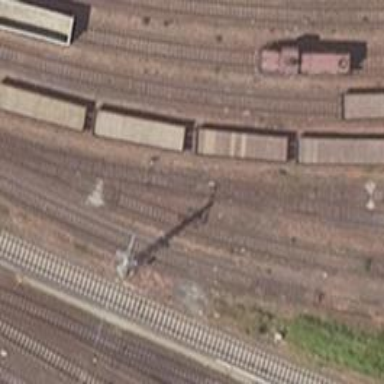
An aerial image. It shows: Railway yard.